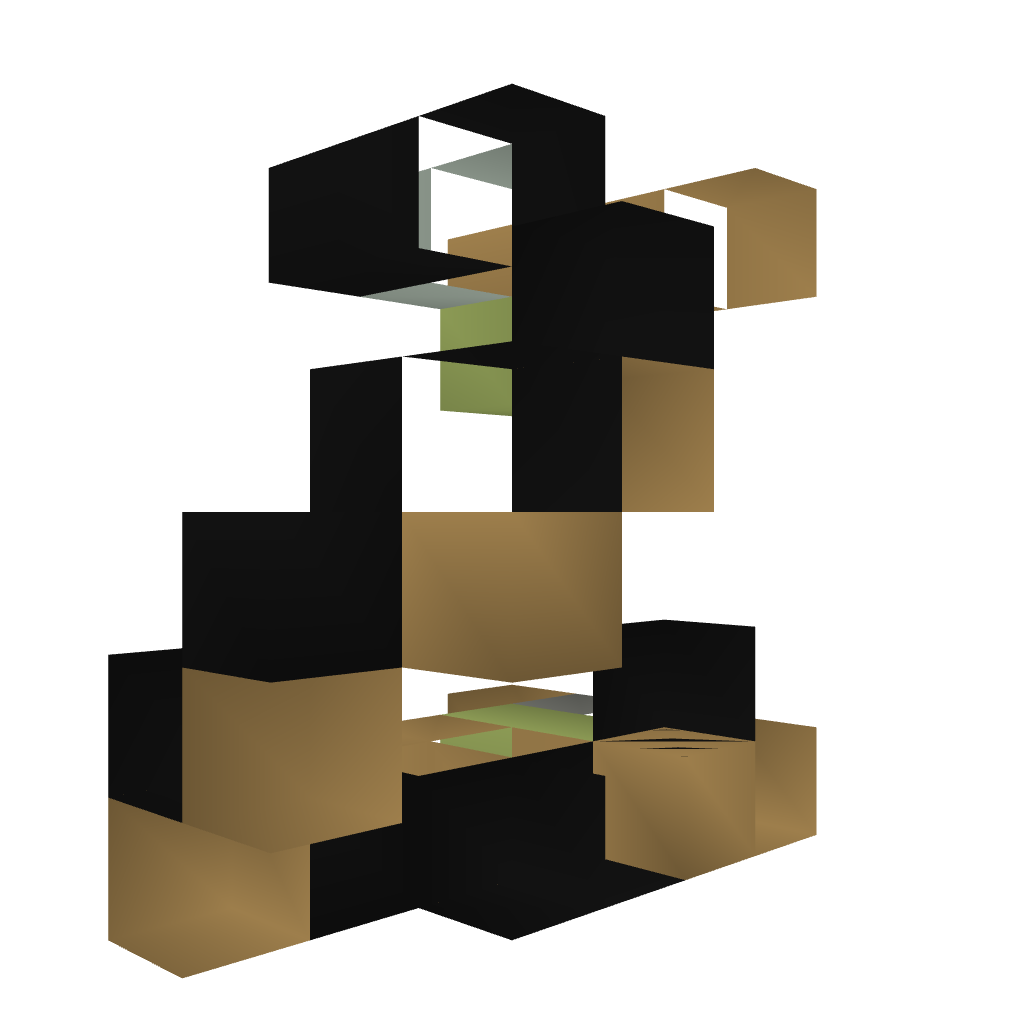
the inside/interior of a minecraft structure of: Cocobean farm